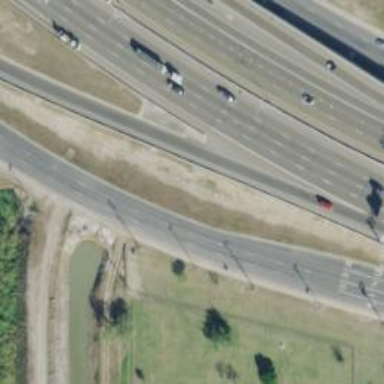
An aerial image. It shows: Motorway link.